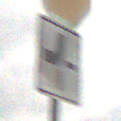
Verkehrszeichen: VerlaufVorfahrtsstrasse2
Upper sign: Stop
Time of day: MorningAfternoon
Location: Outdoor (Suburban)
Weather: Overcast
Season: NotSpecified
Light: Natural